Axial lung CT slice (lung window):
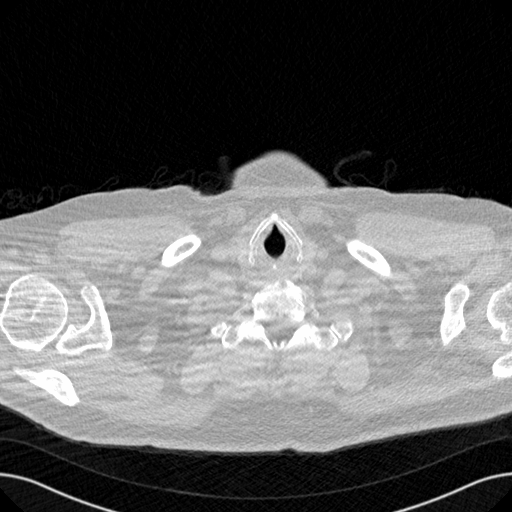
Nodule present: no